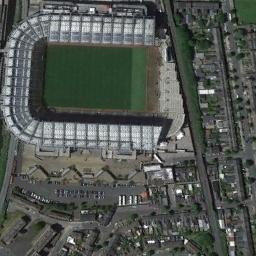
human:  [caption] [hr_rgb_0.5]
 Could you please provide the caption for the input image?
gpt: The stadium is next to some buildings and trees .

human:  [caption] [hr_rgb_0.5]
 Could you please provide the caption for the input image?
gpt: Square stadium surrounded in the middle of residential area .

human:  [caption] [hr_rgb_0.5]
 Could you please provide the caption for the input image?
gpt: There are many cars in the parking lot next to the stadium .

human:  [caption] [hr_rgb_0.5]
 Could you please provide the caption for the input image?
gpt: This stadium has a row of white signs on each side .

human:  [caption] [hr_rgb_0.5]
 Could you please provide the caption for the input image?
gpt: There are many buildings around the stadium .